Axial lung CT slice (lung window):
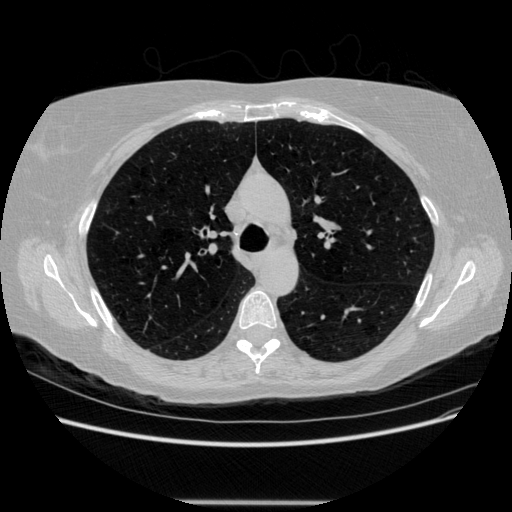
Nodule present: no